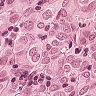
Metastatic tissue present: yes